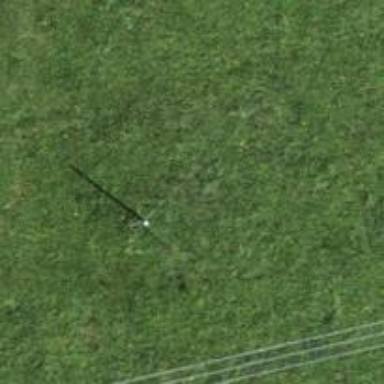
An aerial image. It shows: Minor power line.